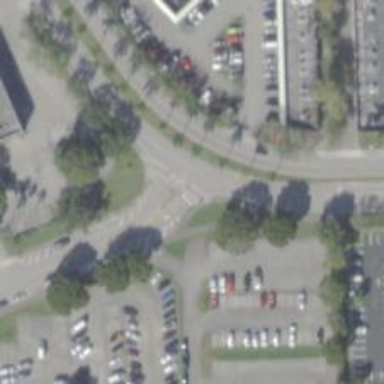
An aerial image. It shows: Asphalt footway with uncontrolled crossing marked by lines.